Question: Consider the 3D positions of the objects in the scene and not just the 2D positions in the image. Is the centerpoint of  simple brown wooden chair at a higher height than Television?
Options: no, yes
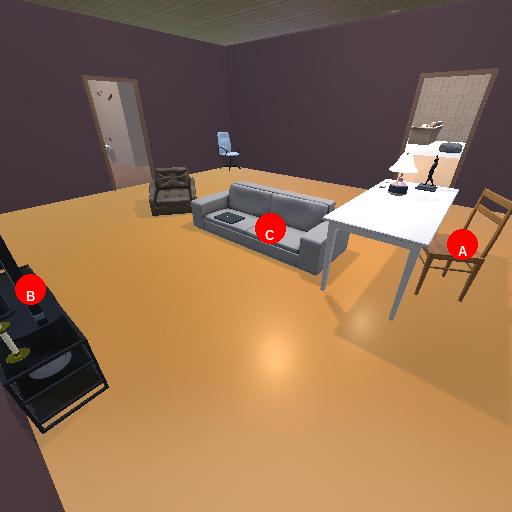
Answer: no